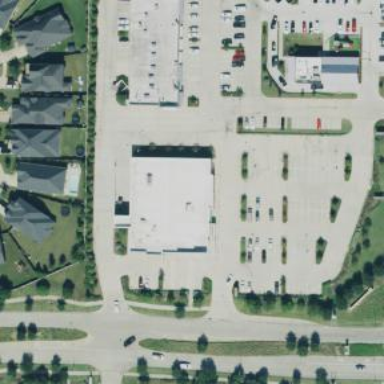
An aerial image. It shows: Supermarket.